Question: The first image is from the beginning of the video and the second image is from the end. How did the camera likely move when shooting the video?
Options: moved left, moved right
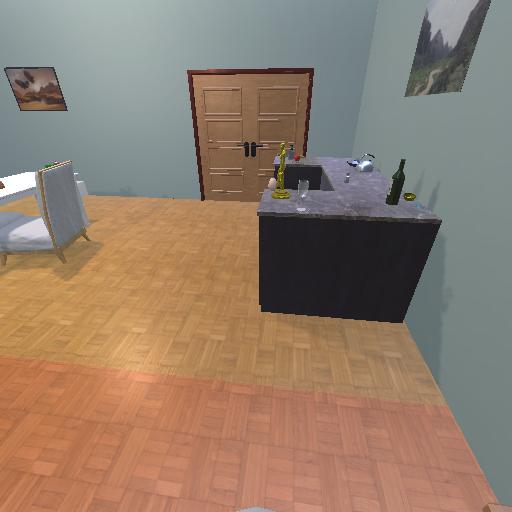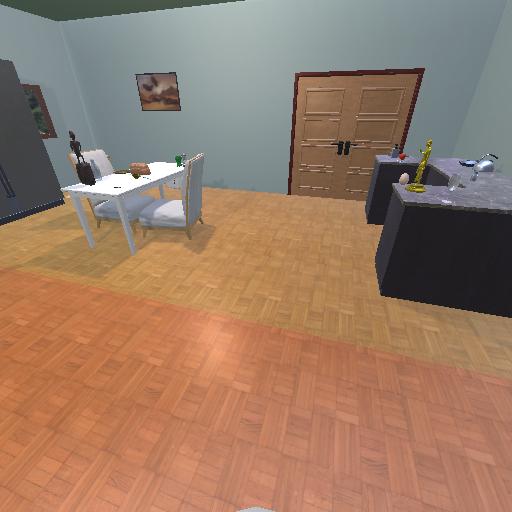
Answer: moved left